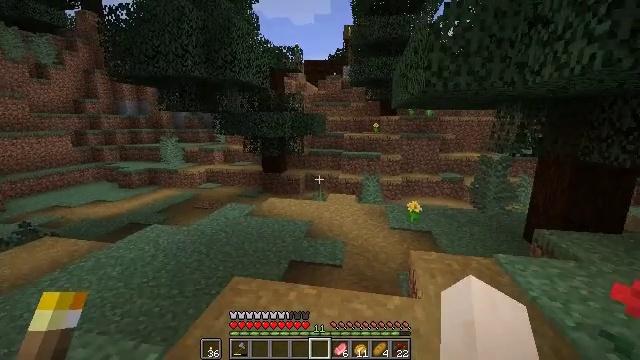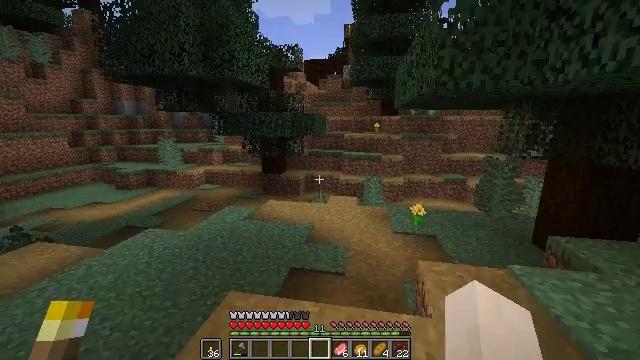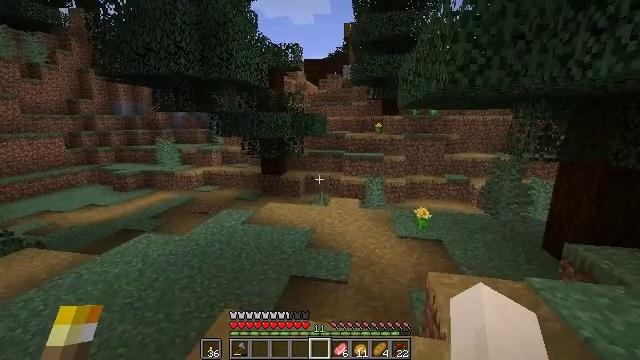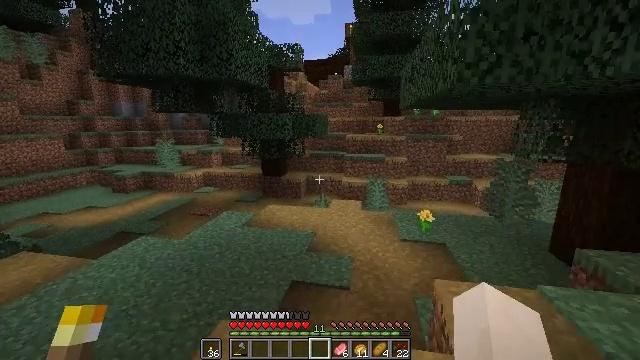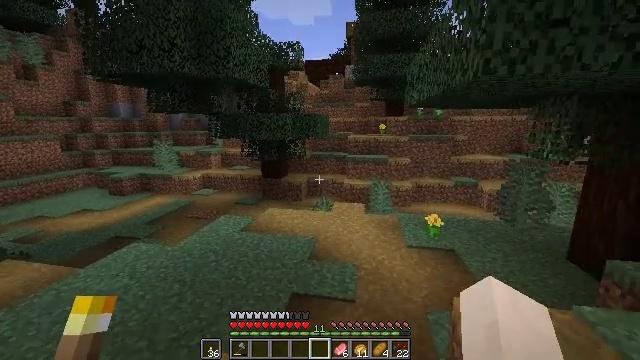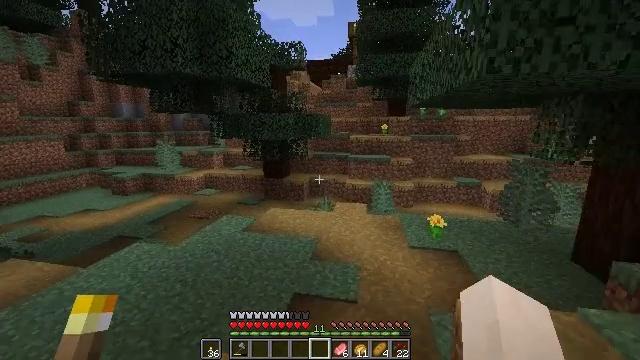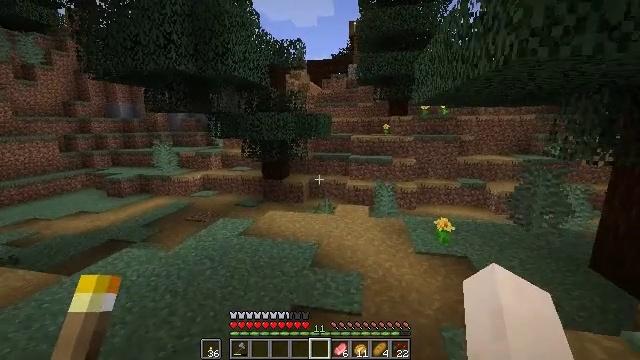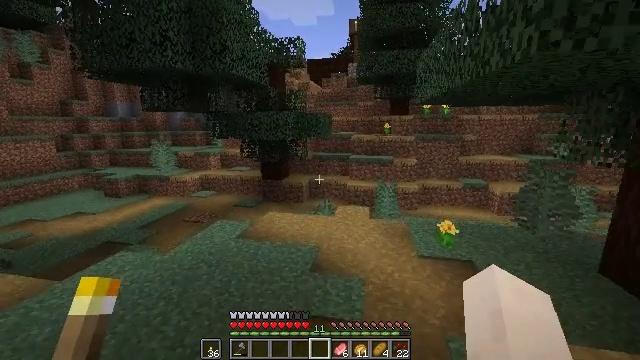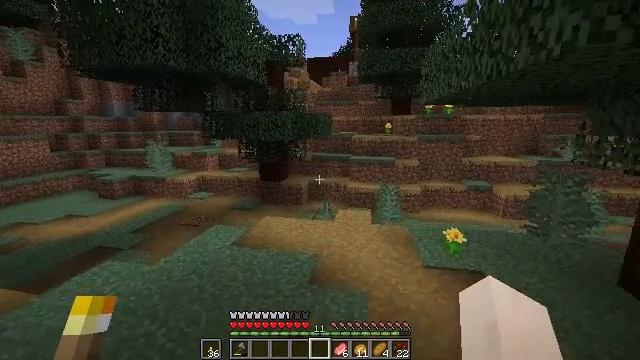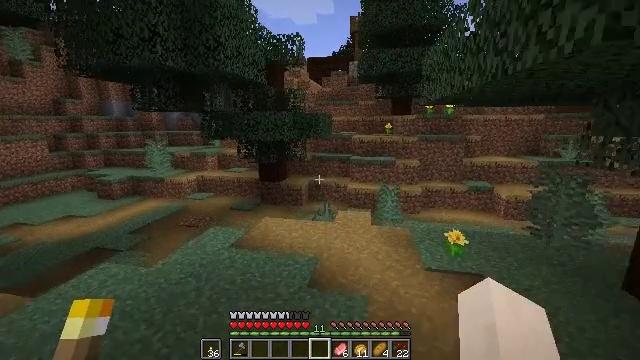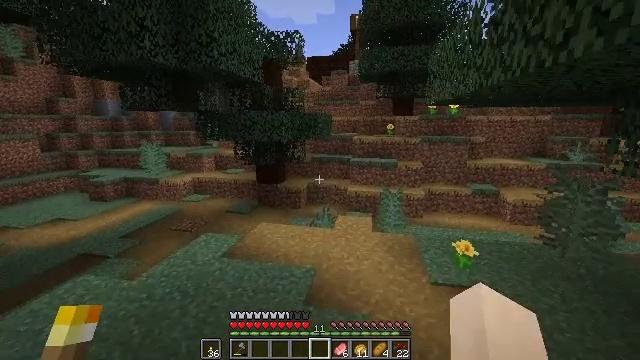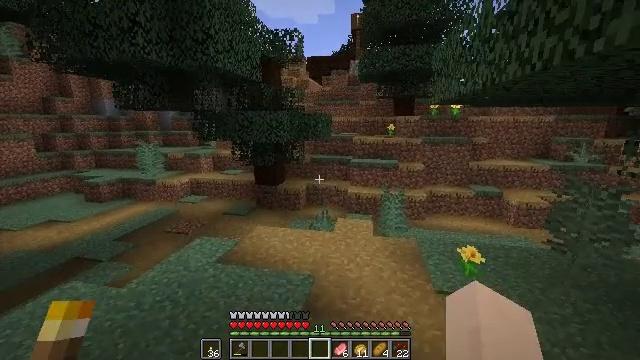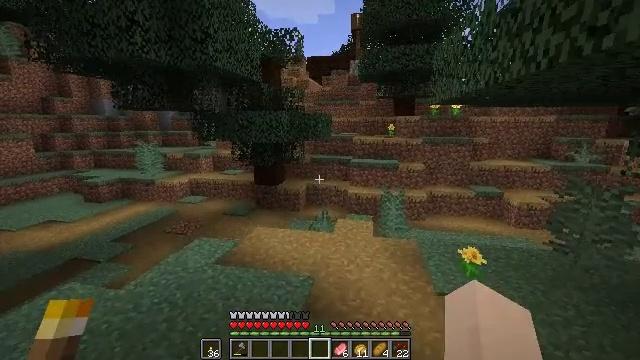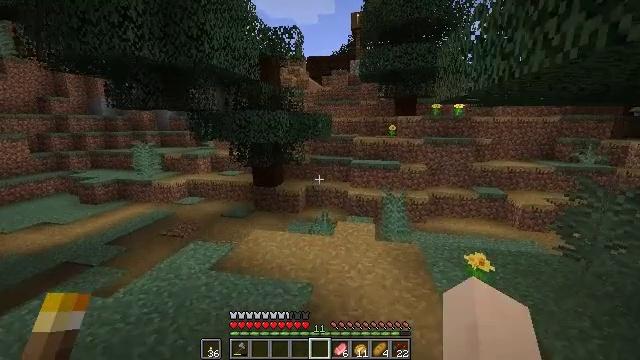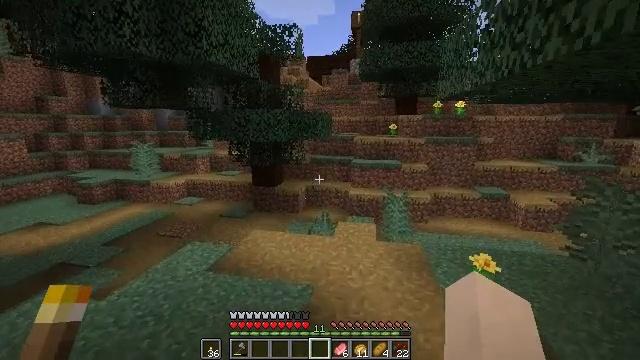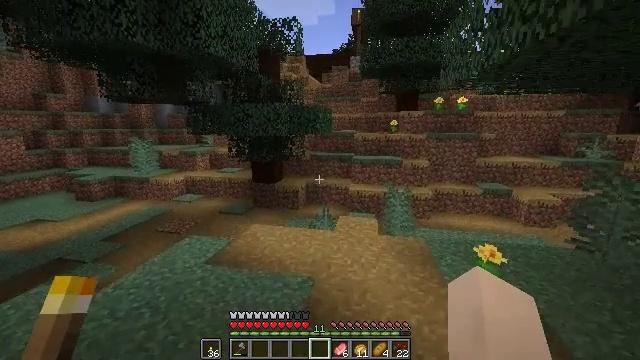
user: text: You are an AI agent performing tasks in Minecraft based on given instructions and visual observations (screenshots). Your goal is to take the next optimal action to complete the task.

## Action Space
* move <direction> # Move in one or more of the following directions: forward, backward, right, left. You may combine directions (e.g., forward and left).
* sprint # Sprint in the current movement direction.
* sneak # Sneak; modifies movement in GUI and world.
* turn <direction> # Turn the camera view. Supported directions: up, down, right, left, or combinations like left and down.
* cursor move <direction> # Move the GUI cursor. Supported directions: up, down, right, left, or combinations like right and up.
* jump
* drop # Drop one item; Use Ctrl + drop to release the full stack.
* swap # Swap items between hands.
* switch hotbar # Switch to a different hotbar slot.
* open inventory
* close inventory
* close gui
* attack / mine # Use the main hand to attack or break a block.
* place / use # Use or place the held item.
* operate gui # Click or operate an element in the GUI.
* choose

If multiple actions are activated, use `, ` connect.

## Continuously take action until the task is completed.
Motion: motion action
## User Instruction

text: Kill undead mobs.
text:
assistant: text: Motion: move forward
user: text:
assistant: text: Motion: move forward
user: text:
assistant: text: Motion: move forward
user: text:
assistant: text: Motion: move forward
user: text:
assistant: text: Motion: move forward
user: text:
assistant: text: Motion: move forward
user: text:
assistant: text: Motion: move forward
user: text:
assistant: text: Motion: move forward
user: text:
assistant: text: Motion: move forward
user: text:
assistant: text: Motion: move forward
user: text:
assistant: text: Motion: move forward
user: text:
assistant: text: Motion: move forward
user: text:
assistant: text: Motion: no_op
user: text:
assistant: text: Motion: no_op
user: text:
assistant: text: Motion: no_op
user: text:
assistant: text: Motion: no_op
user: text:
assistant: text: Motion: no_op
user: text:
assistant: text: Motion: no_op
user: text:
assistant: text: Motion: no_op
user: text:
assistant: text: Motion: no_op
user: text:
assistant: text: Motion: no_op
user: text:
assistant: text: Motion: no_op
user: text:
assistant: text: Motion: no_op
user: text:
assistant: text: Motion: no_op
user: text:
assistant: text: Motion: no_op
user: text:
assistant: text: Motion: no_op
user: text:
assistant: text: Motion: no_op
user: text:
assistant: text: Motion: no_op
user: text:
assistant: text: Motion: no_op
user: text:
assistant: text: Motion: no_op